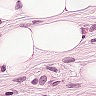
Metastatic tissue present: yes